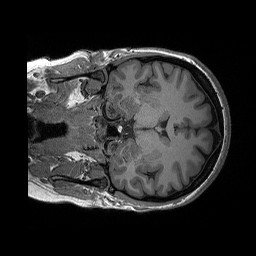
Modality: T1w
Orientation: coronal
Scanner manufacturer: siemens
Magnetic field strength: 3 T
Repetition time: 2.3 s
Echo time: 0.00298 s